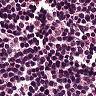
Metastatic tissue present: no